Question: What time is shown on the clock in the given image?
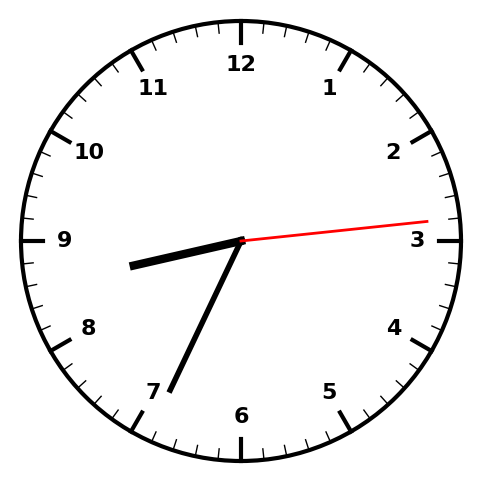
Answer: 08:34:14